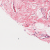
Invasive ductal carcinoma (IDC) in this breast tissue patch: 0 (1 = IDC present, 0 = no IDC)